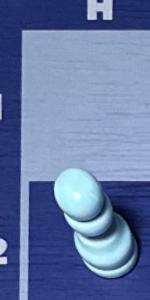
Label: Pawn_White